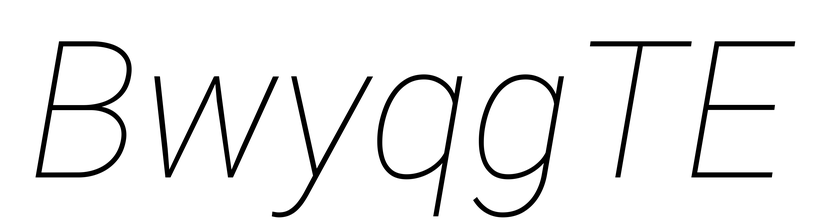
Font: Roboto-Italic_Thin_Italic